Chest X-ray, PA view. Patient: 70 years old, sex M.
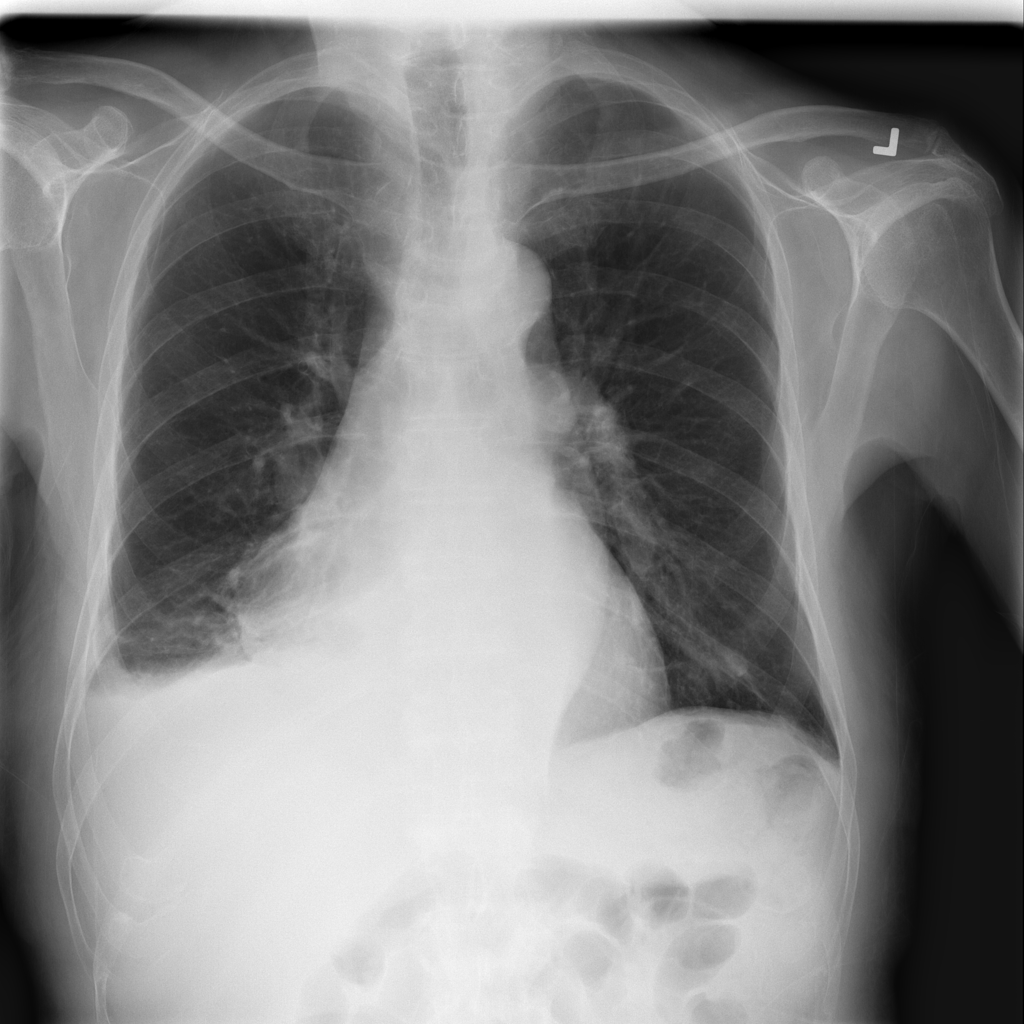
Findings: Effusion